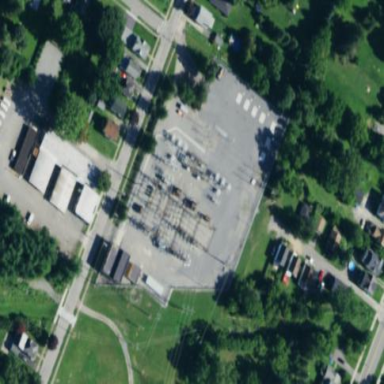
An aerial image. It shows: Substation for power.